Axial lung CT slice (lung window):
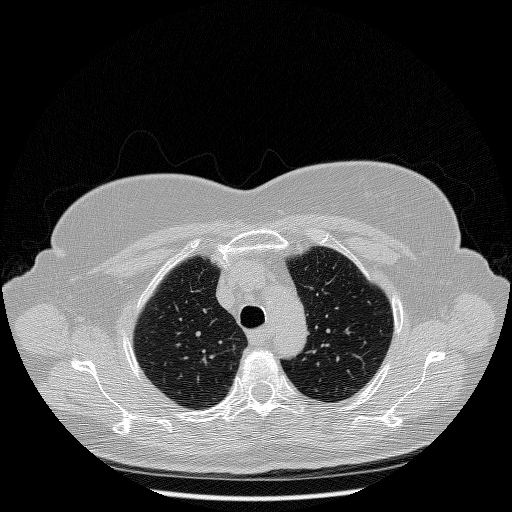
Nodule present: no